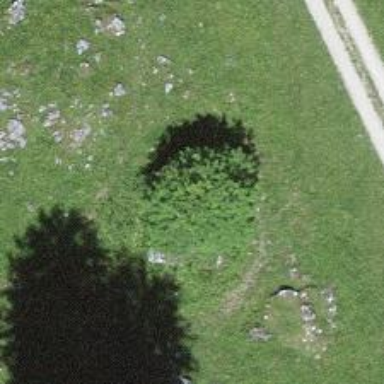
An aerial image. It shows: Needle-leaved tree in nature.